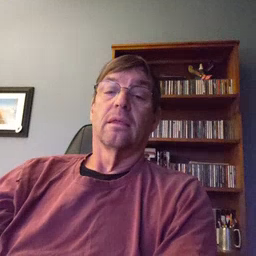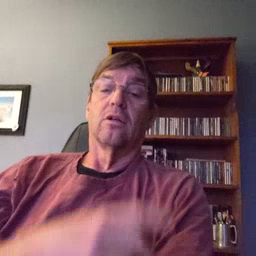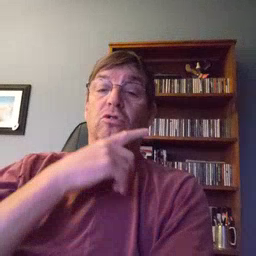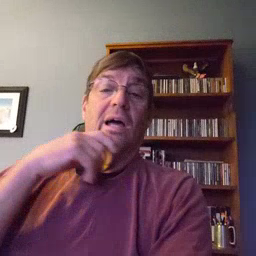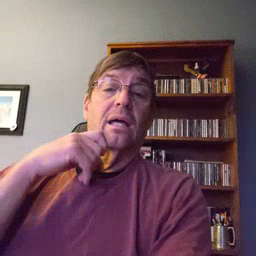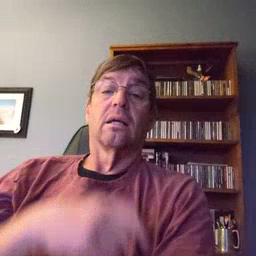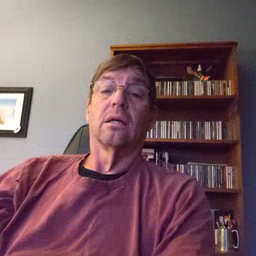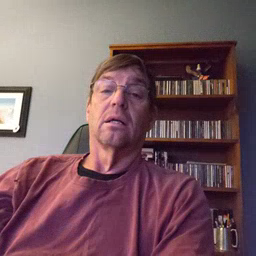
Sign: dry